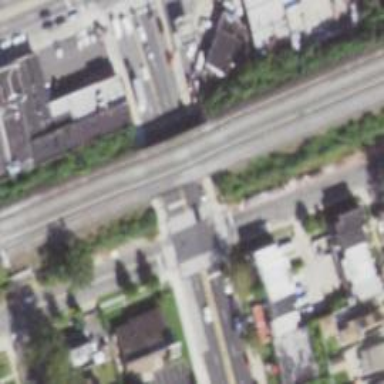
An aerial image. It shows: Bridge with electrified railway tracks.